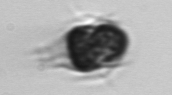
Label: Mesodinium